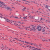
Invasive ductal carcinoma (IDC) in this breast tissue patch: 1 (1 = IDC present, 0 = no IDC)